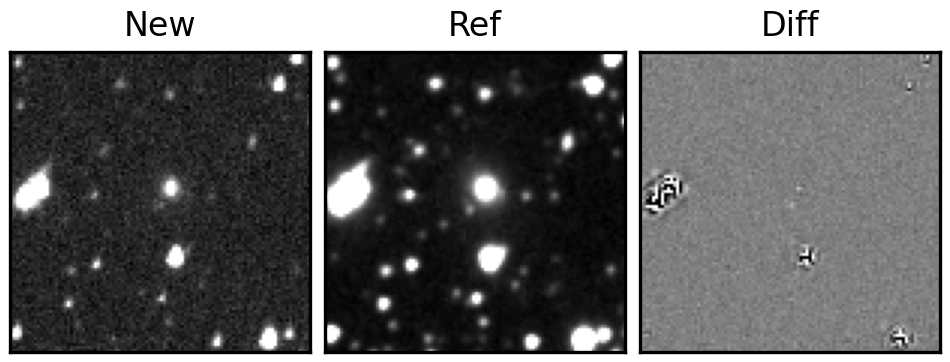
Label: real